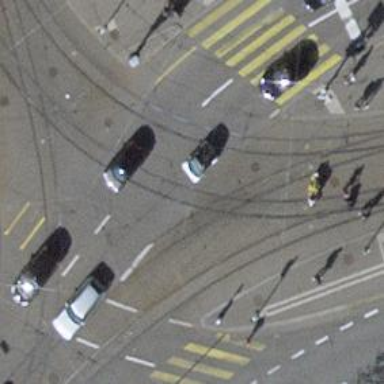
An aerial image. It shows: Railway crossing.